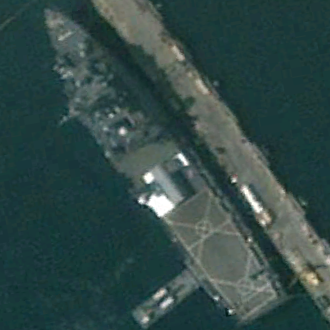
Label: combat